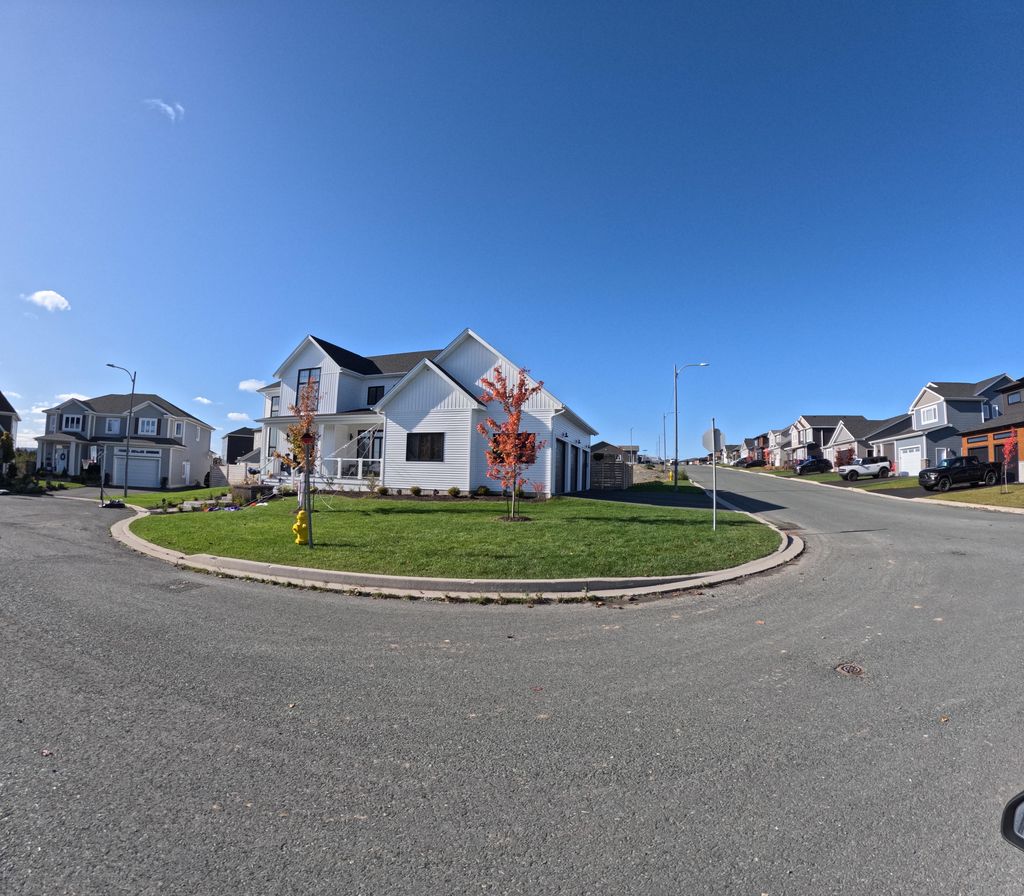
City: st_johns